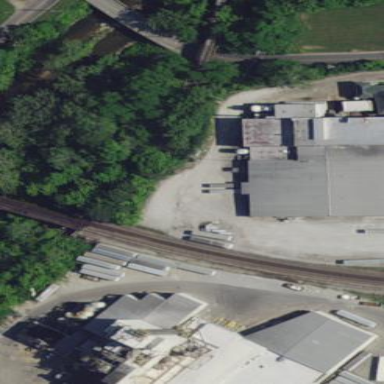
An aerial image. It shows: Industrial building.